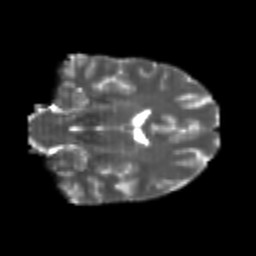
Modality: T2w
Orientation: coronal
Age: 24
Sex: female
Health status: healthy
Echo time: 0.074 s